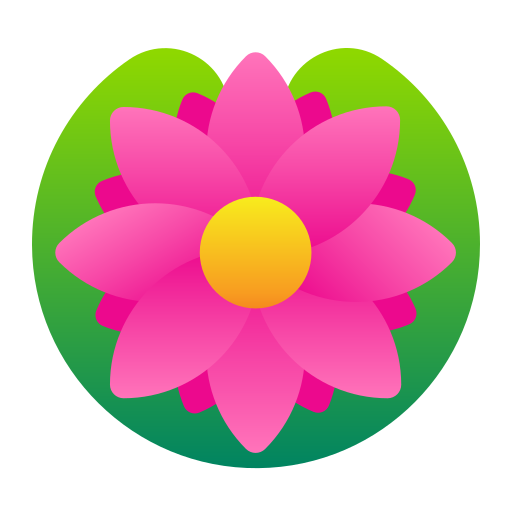
lotus color